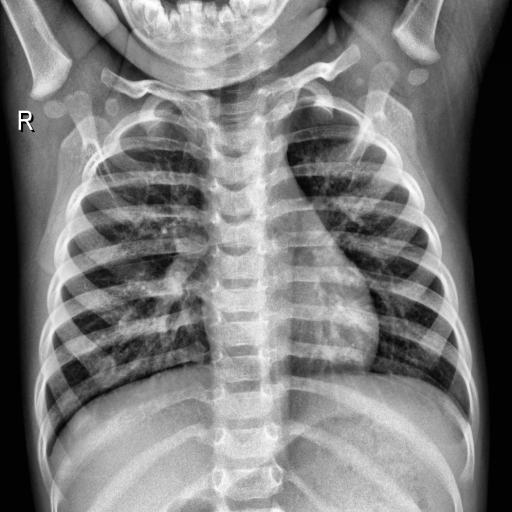
Finding: NORMAL